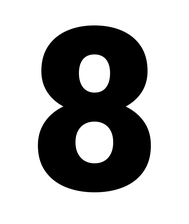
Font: Roboto_Black